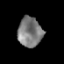
Tissue: prostate
Cell type: T cells
Senescence score: 0.33
Nuclear area (px): 711
Mean DAPI intensity: 123.996